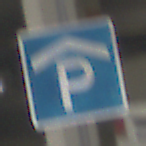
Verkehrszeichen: Parkhaus
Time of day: Midday
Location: Roofed (Urban)
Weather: Overcast
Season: NotSpecified
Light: Artificial